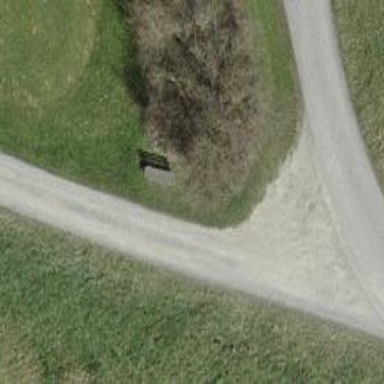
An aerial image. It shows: Bench.